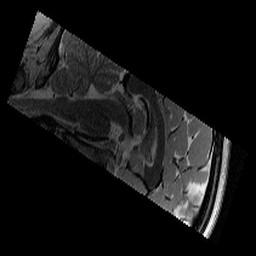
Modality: T2w
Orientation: sagittal
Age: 10
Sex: female
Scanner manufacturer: siemens
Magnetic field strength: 3 T
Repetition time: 9.23 s
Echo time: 0.067 s